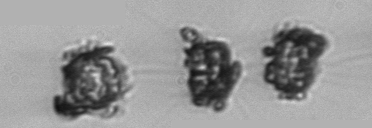
Label: Thalassiosira_TAG_external_detritus